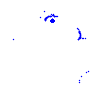
Particle: electron